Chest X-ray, PA view. Patient: 17 years old, sex M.
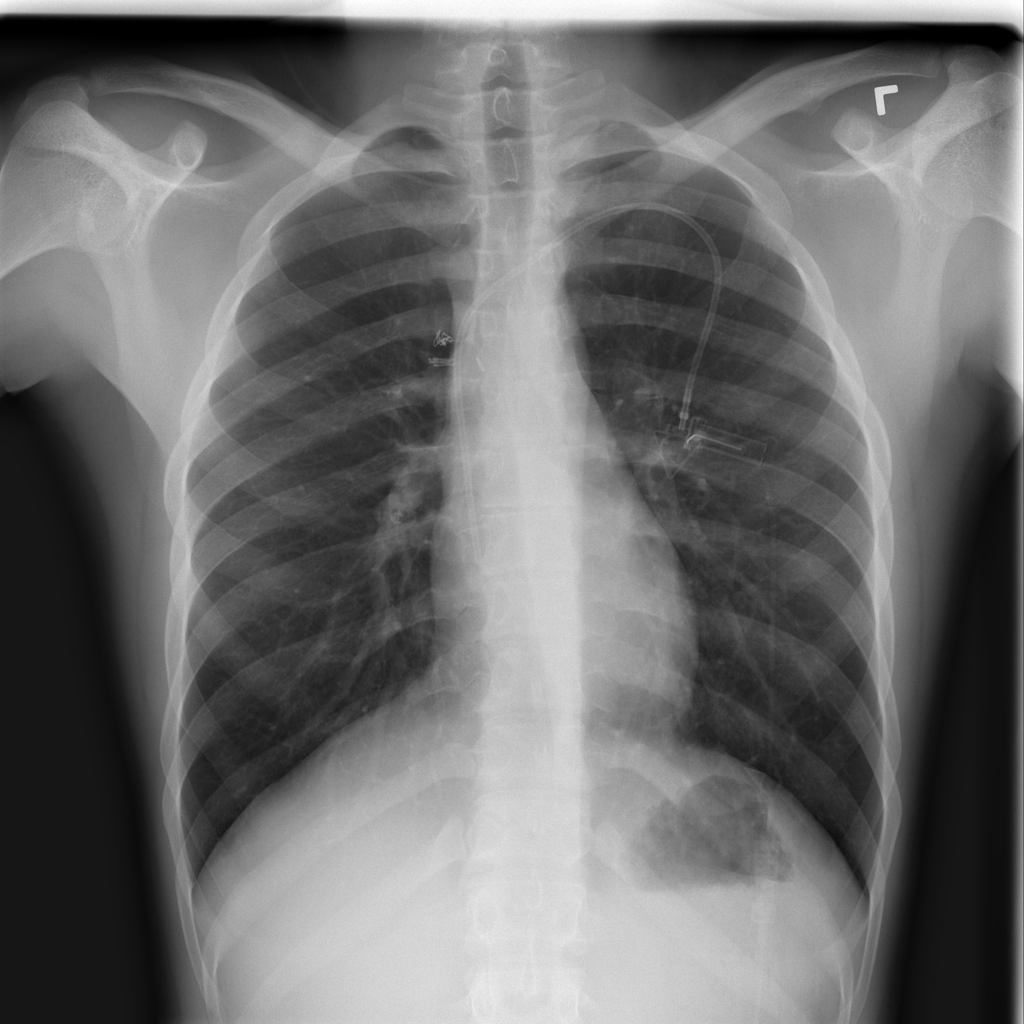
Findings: No Finding